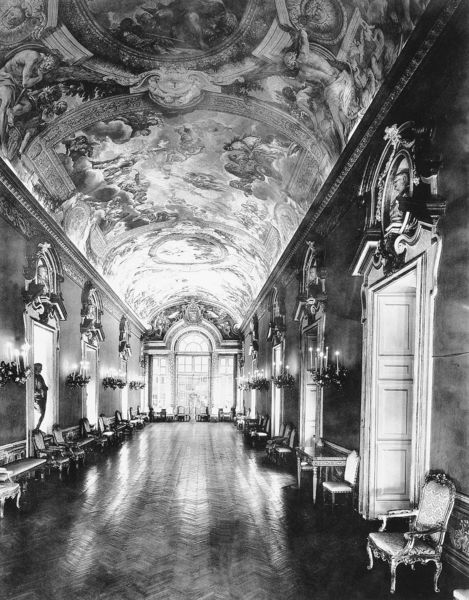
Titel: Die Deckenfresken der Galleria Pamphili in Rom
Künstler: Pietro da Cortona
Standort: Rom (EU - I - Latium)
Schlagwörter: gemälde, himmel, schatten, weiß, fenster, grau, licht, raum, schwarz, stuhl, stühle, tisch, tische, tür, schloss, hochformat, architektur, barock, lang, innenraum, möbel, spiegel, spiegelung, figur, interieur, sessel, decke, skulptur, statue, sofa, bogen, türen, parkett, saal, kartusche, glanz, ornamente, verzierung, kerzen, leuchter, stuck, plastik, reflexion, halle, foto, fotografie, photographie, fussboden, gang, nische, gewölbe, groß, schwarzweiss, flur, bänke, photo, kunstgewerbe, kerzenhalter, statuen, götter, fresken, reflektion, deckenfresken, rokokko, deckengemälde, fresko, büsten, emblem, fresco, armleuchter, gallerie, nischen, deckenmalerei, fensterfront, palladiomotiv, riesig, flügeltüren, schwarz/weiss, herrenchiemsee, deckengewölbe, fischgrät, fischgrätparkett, innenaufnahme, polstestühle, fischgrätparket, b/w, suprapotas, supraportas